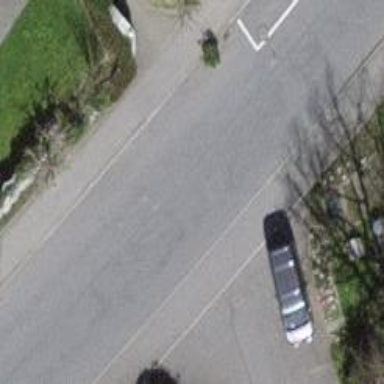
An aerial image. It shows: Residential road with separate sidewalks on both sides.